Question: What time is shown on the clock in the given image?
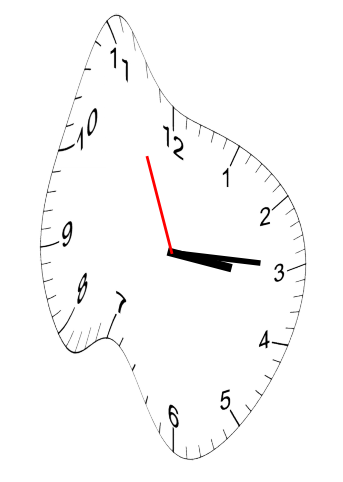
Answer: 03:14:56